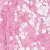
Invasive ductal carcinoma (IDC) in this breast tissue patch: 0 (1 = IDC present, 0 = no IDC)